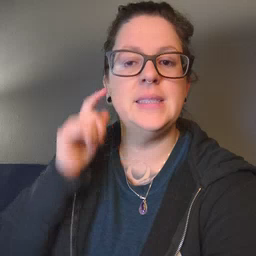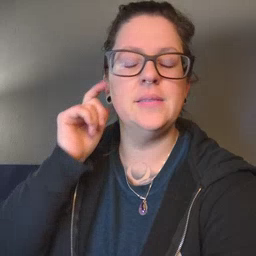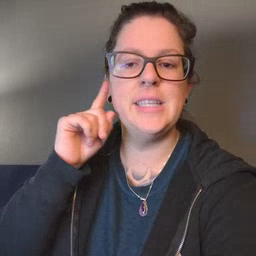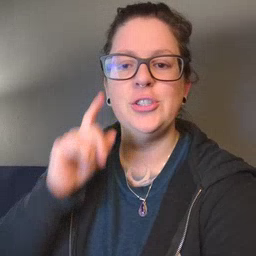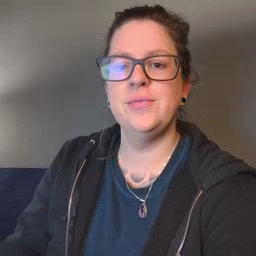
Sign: hear